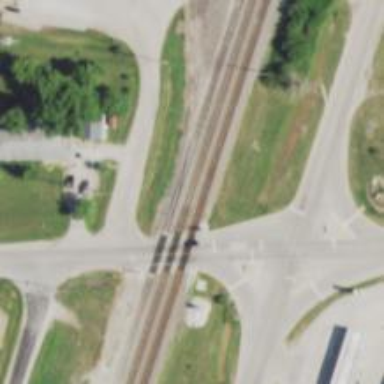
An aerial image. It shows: Railway siding with rails.